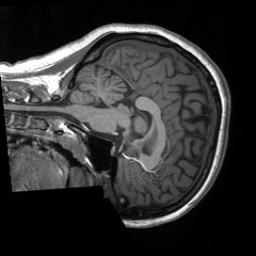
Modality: T1w
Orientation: sagittal